Question:
My app is a monthly basis app. like every 1st of the month my app should do the calculations and update the data in firebase.. as there is no function like that I'm using a button(reset) on which when clicked do the calculations and update in Firebase but I don't know how to update all date child in all nodes please help me.
Till now I have tried this.
'''
datarefoutstd = database.getReference("outstdln");
datarefoutstd.addValueEventListener(new ValueEventListener() {
@Override
public void onDataChange(@NonNull DataSnapshot snapshot) {
for (DataSnapshot outsnapshot: snapshot.getChildren()) {
outsnapshot.child("date").setValue(snapshot.getValue(Long.class)+1);
}
}
@Override
public void onCancelled(@NonNull DatabaseError error) {
}
});
'''
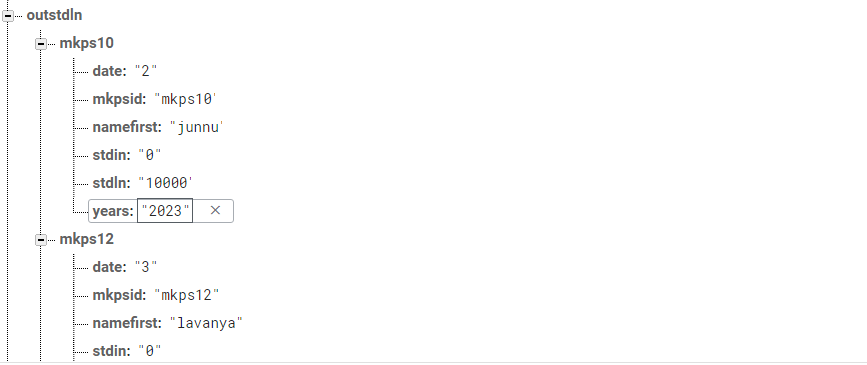
Answer: To increment by one the value of the 'date' property within all nodes, please use the following lines of code:
'''
DatabaseReference db = FirebaseDatabase.getInstance().getReference();
DatabaseReference outstdlnRef = db.child("outstdln");
outstdlnRef.get().addOnCompleteListener(new OnCompleteListener<DataSnapshot>() {
@Override
public void onComplete(@NonNull Task<DataSnapshot> task) {
if (task.isSuccessful()) {
for (DataSnapshot ds : task.getResult().getChildren()) {
ds.child("date").getRef().setValue(ServerValue.increment(1));
}
} else {
Log.d("TAG", task.getException().getMessage()); //Never ignore potential errors!
}
}
});
'''
This code will work only if you 'date'. It's really a bad practice to store numbers as strings. You should always store the data according to its correct data type.